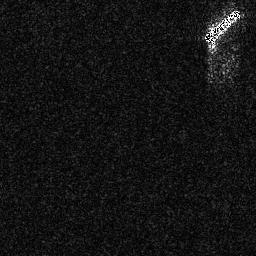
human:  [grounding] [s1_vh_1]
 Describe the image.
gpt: In the satellite image, there is  <ref>1 medium ship </ref> <box>[[78, 3, 94, 17, 0]]</box> located at top right.